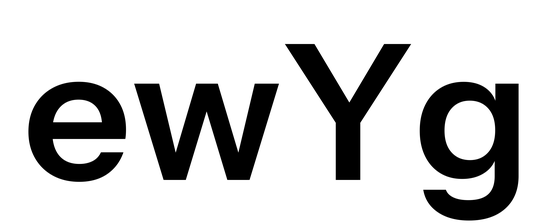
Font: InstrumentSans_SemiBold